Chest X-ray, PA view. Patient: 59 years old, sex M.
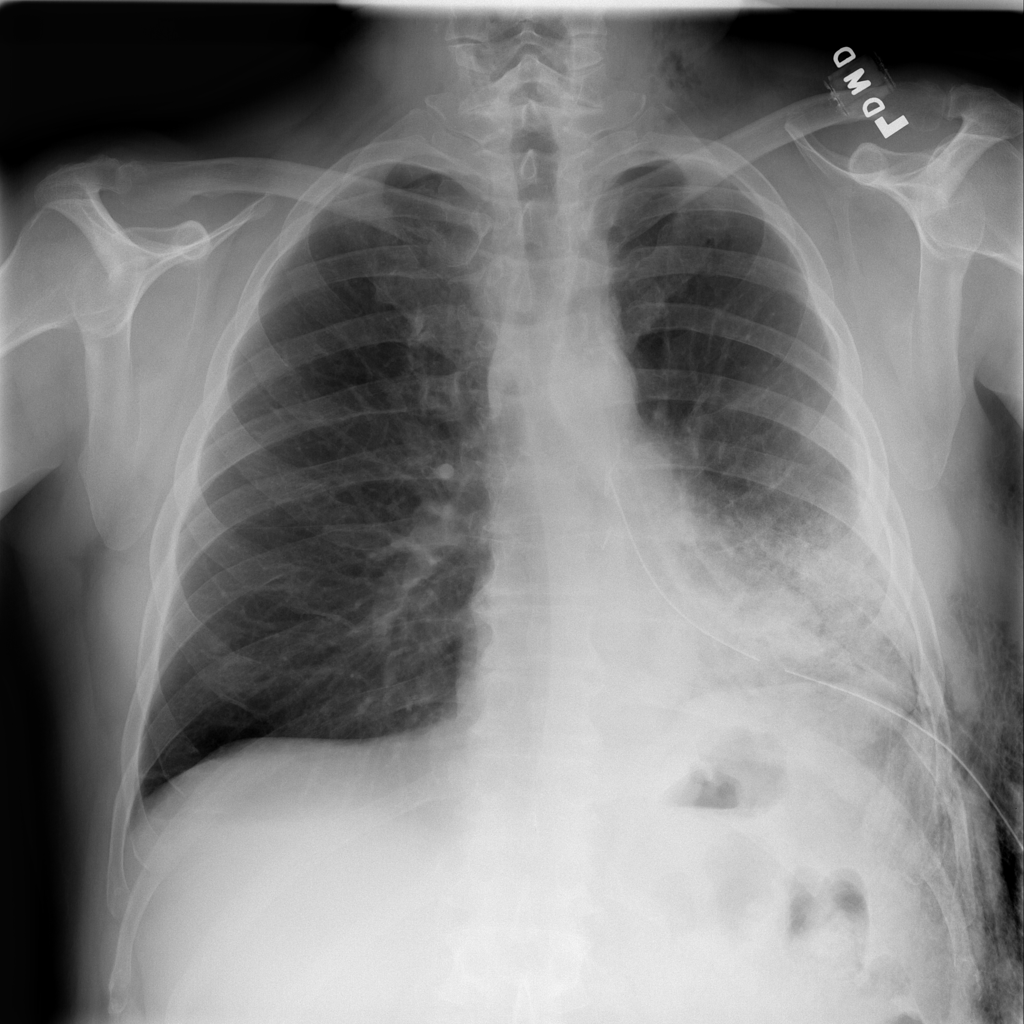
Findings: Pneumothorax